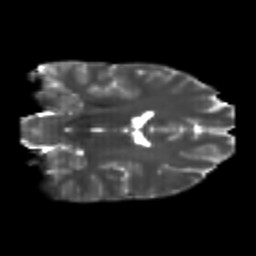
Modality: T2w
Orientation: coronal
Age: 22
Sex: male
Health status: healthy
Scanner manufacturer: philips
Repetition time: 7.386 s
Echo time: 0.08599 s